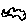
Label: cloud